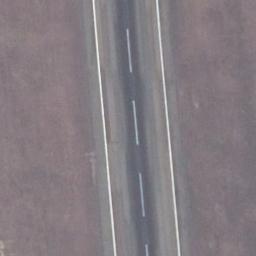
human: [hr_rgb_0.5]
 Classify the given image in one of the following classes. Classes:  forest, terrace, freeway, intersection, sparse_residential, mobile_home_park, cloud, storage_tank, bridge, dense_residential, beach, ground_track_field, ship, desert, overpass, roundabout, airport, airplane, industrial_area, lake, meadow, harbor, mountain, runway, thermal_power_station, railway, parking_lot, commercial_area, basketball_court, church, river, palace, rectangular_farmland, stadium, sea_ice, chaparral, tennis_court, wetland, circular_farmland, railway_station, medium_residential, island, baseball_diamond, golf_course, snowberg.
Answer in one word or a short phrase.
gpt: runway